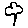
Label: cloud